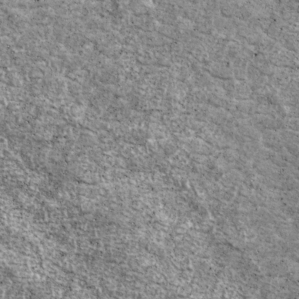
Label: non_frost